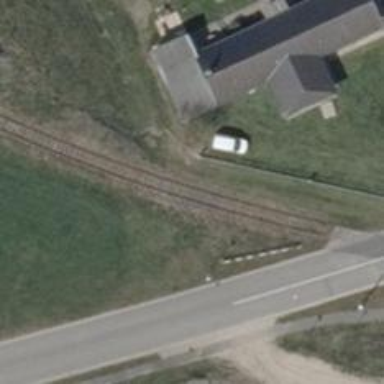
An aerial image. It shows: Railway signal.